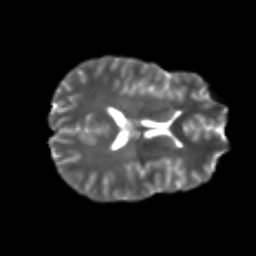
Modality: T2w
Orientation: axial
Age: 21
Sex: male
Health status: healthy
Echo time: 0.074 s